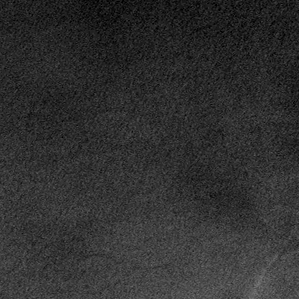
Label: frost